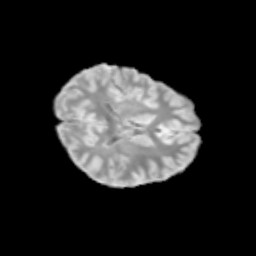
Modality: T2w
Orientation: axial
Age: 11
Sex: female
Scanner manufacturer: siemens
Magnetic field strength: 3 T
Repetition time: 3.8 s
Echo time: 0.07 s